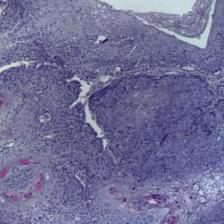
Diagnosis: OSCC